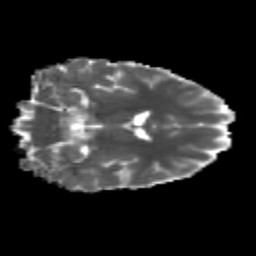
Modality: MD
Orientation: coronal
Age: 21
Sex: female
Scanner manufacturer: siemens
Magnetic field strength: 3 T
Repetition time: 3.5 s
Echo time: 0.113 s